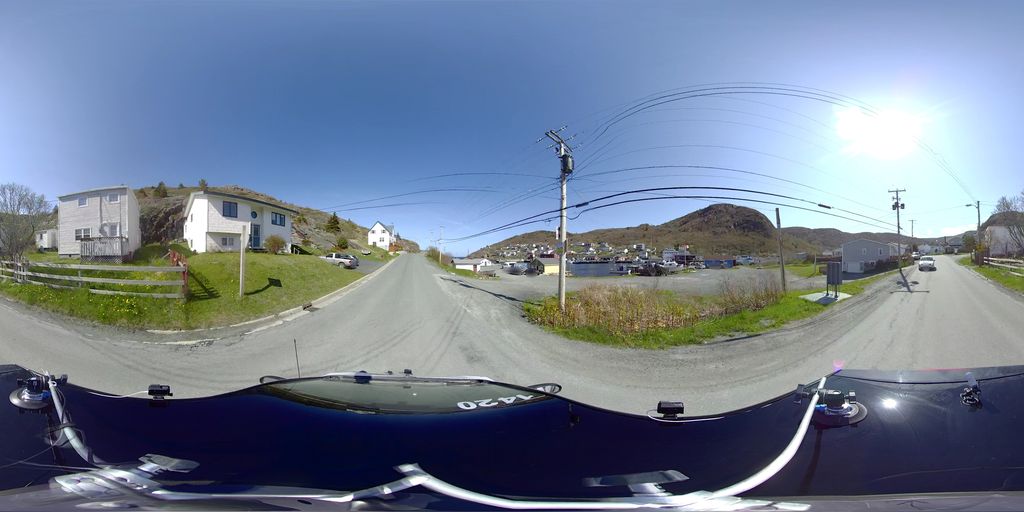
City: st_johns